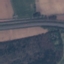
Land use / land cover: Highway